Question: I have started learning hibernate and spring through an assignment in which i am trying to use session factory instance through spring. I understood the hibernate part but just cant go on with spring. I have tried numerous tutorials and examples but just cant get my spring working. Although it works when i instantiate it directly.
Here are the problem related details of my project...
(inside WEB-INF)
'''
<?xml version="1.0" encoding="UTF-8"?>
<beans xmlns="http://www.springframework.org/schema/beans"
xmlns:xsi="http://www.w3.org/2001/XMLSchema-instance" xmlns:aop="http://www.springframework.org/schema/aop"
xmlns:context="http://www.springframework.org/schema/context"
xmlns:jee="http://www.springframework.org/schema/jee" xmlns:lang="http://www.springframework.org/schema/lang"
xmlns:p="http://www.springframework.org/schema/p" xmlns:tx="http://www.springframework.org/schema/tx"
xmlns:util="http://www.springframework.org/schema/util"
xsi:schemaLocation="http://www.springframework.org/schema/beans http://www.springframework.org/schema/beans/spring-beans.xsd
http://www.springframework.org/schema/aop http://www.springframework.org/schema/aop/spring-aop.xsd
http://www.springframework.org/schema/context http://www.springframework.org/schema/context/spring-context.xsd
http://www.springframework.org/schema/jee http://www.springframework.org/schema/jee/spring-jee.xsd
http://www.springframework.org/schema/lang http://www.springframework.org/schema/lang/spring-lang.xsd
http://www.springframework.org/schema/tx http://www.springframework.org/schema/tx/spring-tx.xsd
http://www.springframework.org/schema/util http://www.springframework.org/schema/util/spring-util.xsd">
<context:annotation-config />
<context:component-scan
base-package="com.nagarro.training.assignment6.dao.entity.Student" />
<bean id="sessionFactory"
class="org.springframework.orm.hibernate3.annotation.AnnotationSessionFactoryBean">
<property name="configLocation" value="classpath:hibernate.cfg.xml"></property>
<property name="hibernateProperties">
<value>
hibernate.dialect=org.hibernate.dialect.HSQLDialect
</value>
</property>
</bean>
<bean id="transactionManager"
class="org.springframework.orm.hibernate3.HibernateTransactionManager">
<property name="sessionFactory" ref="sessionFactory"></property>
</bean>
<tx:annotation-driven />
<bean id="studentDAO"
class="com.nagarro.training.assignment6.dao.impl.StudentDAOImplementation">
<property name="sessionFactory" ref="sessionFactory" />
</bean>
</beans>
'''
(the file where it is being used )
'''
public class StudentDAOImplementation implements StudentDAO {
/**
* single instance of hibernate session
*/
@Autowired
private SessionFactory sessionFactory;
// HibernateUtil.getSessionFactory().openSession()
/**
* @param sessionFactory
*/
public void setSessionFactory(SessionFactory sessionFactory) {
this.sessionFactory = sessionFactory;
}
/**
* @return the sessionFactory
*/
public SessionFactory getSessionFactory() {
return sessionFactory;
}
private Session getSession() {
return this.sessionFactory.getCurrentSession();
}
/**
* @return list of all the students
*/
public List<Student> getStudentList() {
System.out.println(this.getSession().getStatistics());
return (List<Student>) this.getSEssion.createQuery("from Student")
.list();
}
}
'''
And here is the snip of my jar files in lib folder:

I think that i dont need to include hibernate files and beans as it is working fine without spring. Its the spring i cant get to work.I have tried many different implementation from the web but i just cannot get it working. It just says null pointer exception on ** System.out.println(sessionFactory.getStatistics());** line in StudentDAOImplementation.
Test class that calls StudentDAO
'''
public class Test {
public static void main(String[] args) {
StudentDAOImplementation sd = new StudentDAOImplementation();
List<Student> list = sd.getStudentList();
for(Student s : list) {
System.out.println(s.getName());
}
}
'''
}
'''
Exception in thread "main" java.lang.NullPointerException
at StudentDAOImplementation.getStudentList(StudentDAOImplementation.java:116)
at Test.main(Test.java:13)
'''
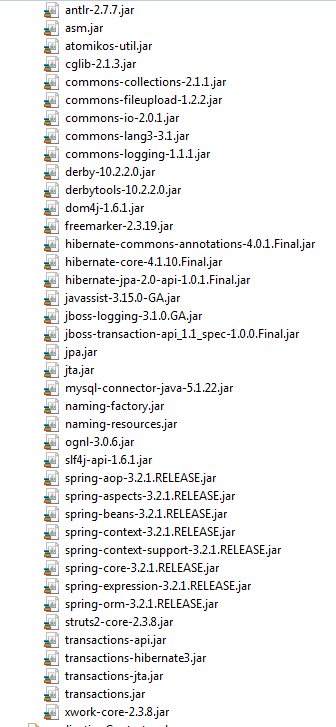
Answer: Your 'sessionFactory' variable is misleadingly named, since the type is actually 'Session'. 'Session' != 'SessionFactory'. You're getting a NPE on 'sessionFactory.getStatistics()' because there's no way that Spring can autowire a Session into a DAO like that. If you're not seeing an error before the NPE, then you're not actually instantiating the DAO with Spring, or else you'd get an error about not being able to find a dependency of type Session. The appropriate way to use a Hibernate-based DAO is to inject it with a 'SessionFactory' and call 'getCurrentSession()' in your methods where you need a 'Session'. See <URL> and following for details about this approach and about setting up appropriate transaction management.
On a second glance, I see that the package for your component-scan is set to 'com.nagarro.training.assignment6.dao.entity.Student', which looks exactly like a class, not a package. It's also not even close to anything you'd actually want to component-scan. Maybe you don't understand what component-scan is for. It's covered under <URL> in the reference guide.
About your "test" code: you're not using Spring at all, so you might as well remove the XML and save yourself the trouble. On the other hand, if you'd like to actually use Spring, you'd need to create a context in your main method based on said XML file, such as:
'''
ApplicationContext context = new FileSystemXmlApplicationContext(locationOfXmlFile);
'''
Then if you want a Spring-managed DAO, you can't just create one with 'new'. Spring isn't magic. It doesn't grab control away from you just because you have it loaded somewhere in the same JVM.* You have to ask Spring for the DAO that created, like:
'''
StudentDAO dao = context.getBean(StudentDAO.class);
'''
Note that I used the interface type, not the concrete type. That's always an advisable practice for numerous reasons.
This (not starting Spring) is your first problem. As soon as you do this, you're going to run into other problems with your configuration. You should post a new question if you need help solving one of them.
*Unless you're <URL>.